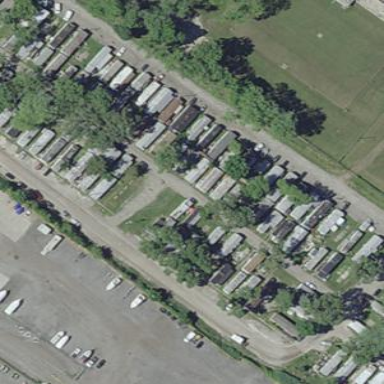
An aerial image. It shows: Static caravan building.